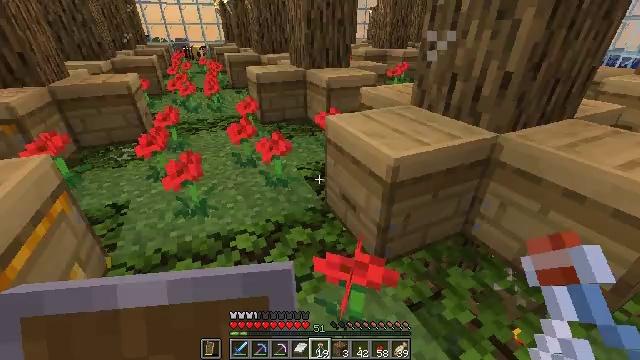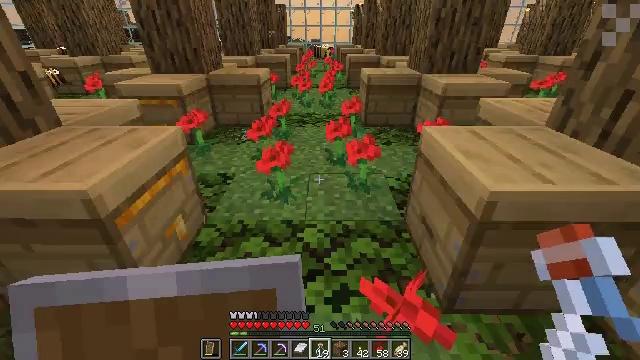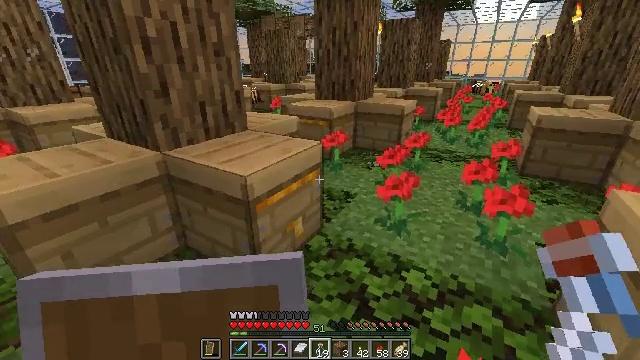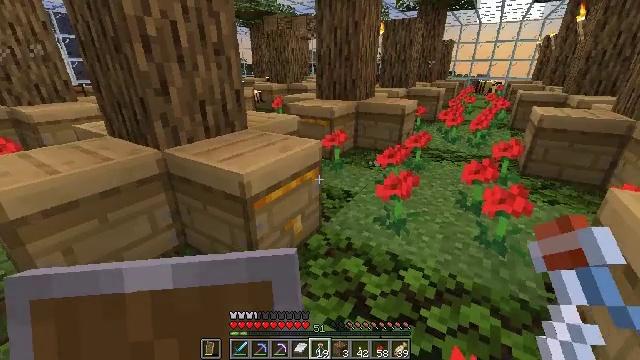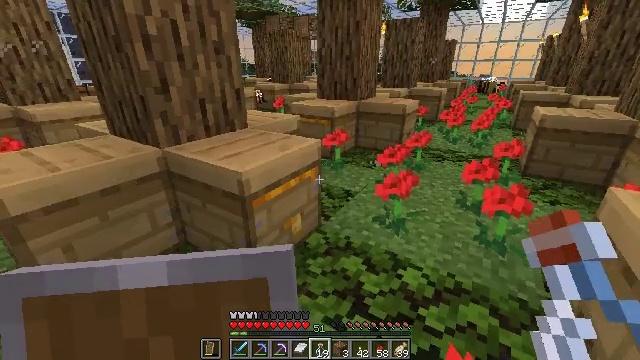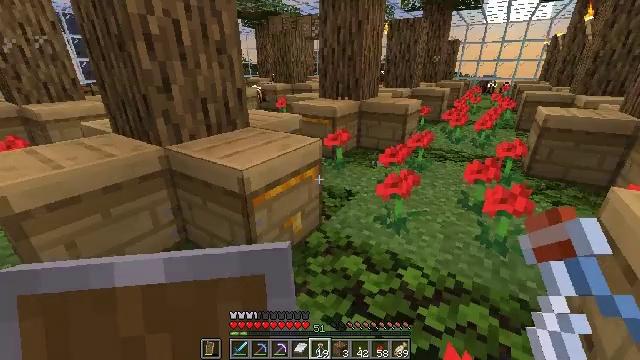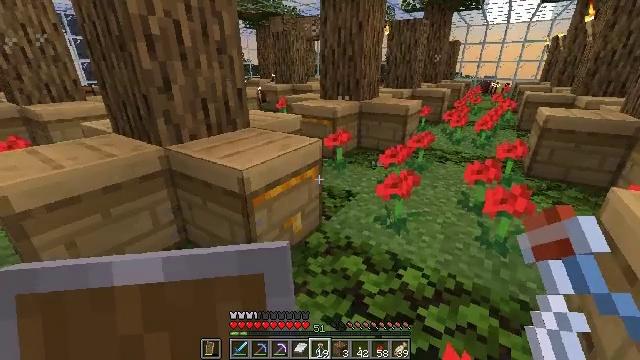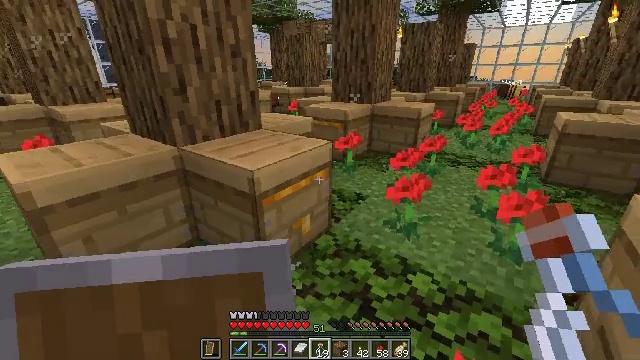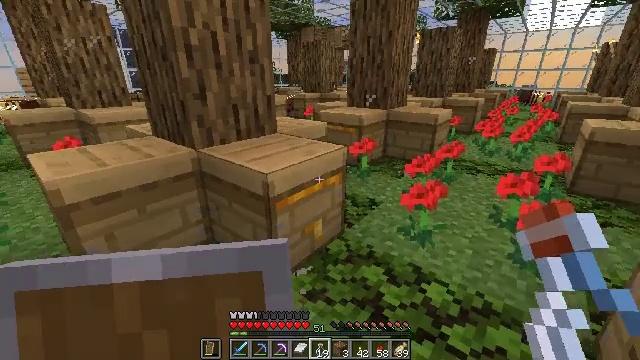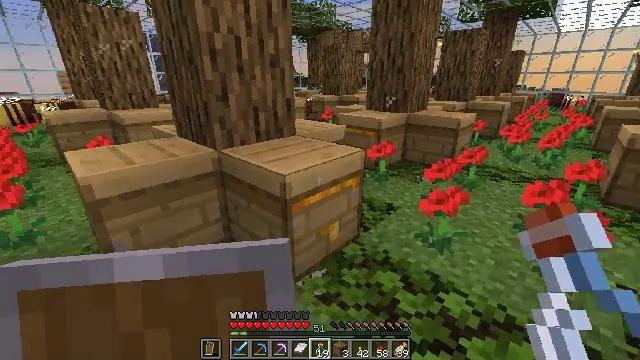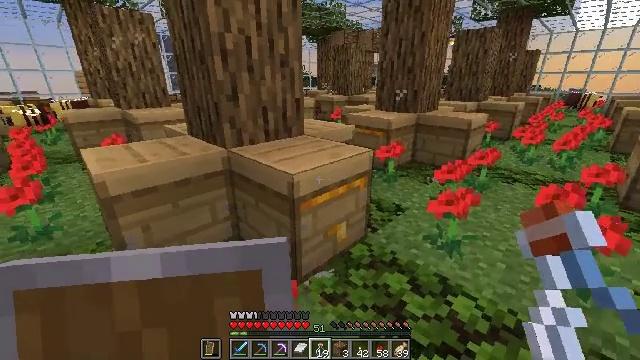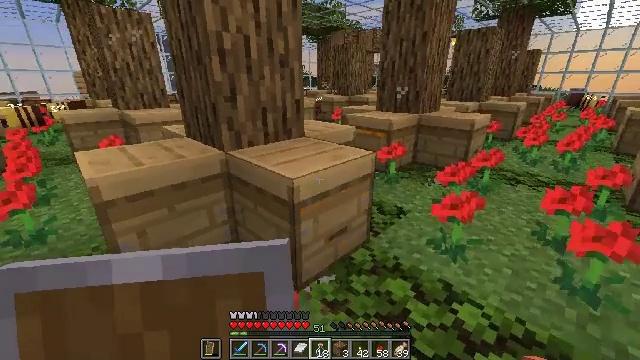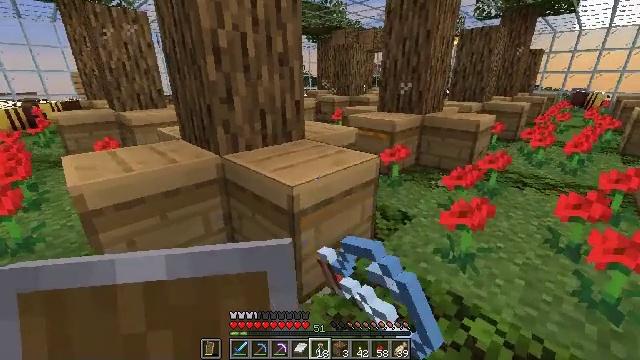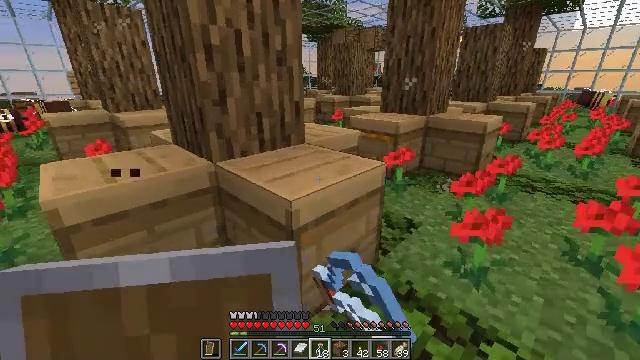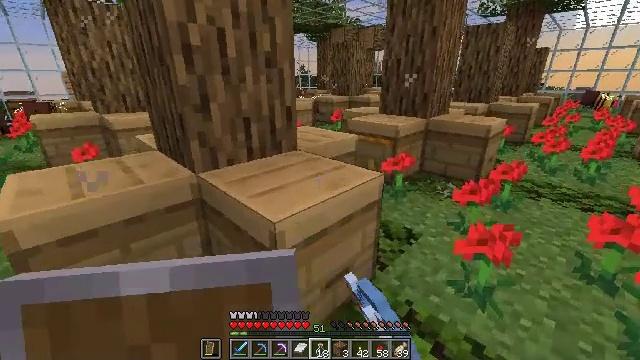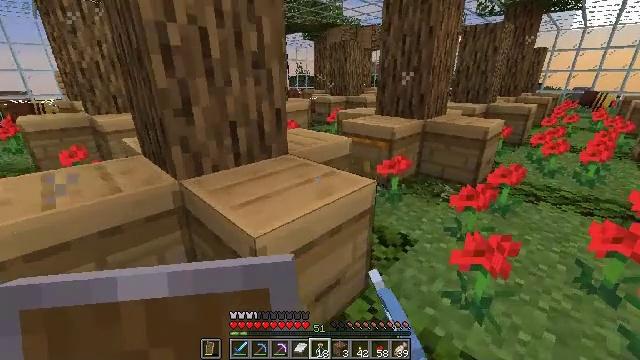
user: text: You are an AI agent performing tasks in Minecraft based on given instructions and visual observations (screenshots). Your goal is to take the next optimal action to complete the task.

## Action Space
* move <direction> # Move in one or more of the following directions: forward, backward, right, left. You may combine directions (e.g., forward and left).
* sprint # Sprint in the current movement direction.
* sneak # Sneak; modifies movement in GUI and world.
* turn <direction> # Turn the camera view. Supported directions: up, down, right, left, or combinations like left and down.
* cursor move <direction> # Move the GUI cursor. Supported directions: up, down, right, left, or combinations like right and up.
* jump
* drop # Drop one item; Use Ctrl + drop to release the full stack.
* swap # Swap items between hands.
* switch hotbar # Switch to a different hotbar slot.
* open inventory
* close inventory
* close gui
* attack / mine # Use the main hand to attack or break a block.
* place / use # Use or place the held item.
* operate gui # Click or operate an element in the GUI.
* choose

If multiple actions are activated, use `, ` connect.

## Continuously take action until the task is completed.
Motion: motion action
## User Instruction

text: Craft the honey block by arranging honey bottles.
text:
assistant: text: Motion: move right
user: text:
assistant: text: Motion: turn left and up
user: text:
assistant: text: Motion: no_op
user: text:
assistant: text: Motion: no_op
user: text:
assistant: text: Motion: no_op
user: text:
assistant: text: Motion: no_op
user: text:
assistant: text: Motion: turn left
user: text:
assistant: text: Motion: turn left and up
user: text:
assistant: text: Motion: turn left
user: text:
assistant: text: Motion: turn left
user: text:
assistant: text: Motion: move forward, use / place
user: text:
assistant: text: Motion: move forward, use / place
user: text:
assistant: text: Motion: move forward
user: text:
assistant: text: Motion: move forward and move right
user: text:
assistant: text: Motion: move forward and move right
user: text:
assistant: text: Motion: move forward and move right
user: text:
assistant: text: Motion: move forward and move right
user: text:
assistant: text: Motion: move forward and move right
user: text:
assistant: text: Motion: move forward and move right
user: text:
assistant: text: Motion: move forward and move right
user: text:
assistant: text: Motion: move forward
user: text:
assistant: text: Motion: move forward
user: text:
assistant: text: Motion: move forward
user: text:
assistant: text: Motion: move forward, use / place
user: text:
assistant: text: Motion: move forward, use / place
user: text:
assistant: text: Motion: move forward
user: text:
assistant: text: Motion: move forward and move right
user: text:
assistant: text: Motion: move forward and move right, turn right
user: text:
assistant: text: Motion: move forward and move right, turn right
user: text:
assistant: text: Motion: move forward and move right, turn right